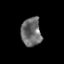
Tissue: skin
Cell type: Epithelial cells
Senescence score: 0.2447
Nuclear area (px): 563
Mean DAPI intensity: 108.21